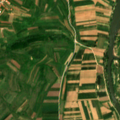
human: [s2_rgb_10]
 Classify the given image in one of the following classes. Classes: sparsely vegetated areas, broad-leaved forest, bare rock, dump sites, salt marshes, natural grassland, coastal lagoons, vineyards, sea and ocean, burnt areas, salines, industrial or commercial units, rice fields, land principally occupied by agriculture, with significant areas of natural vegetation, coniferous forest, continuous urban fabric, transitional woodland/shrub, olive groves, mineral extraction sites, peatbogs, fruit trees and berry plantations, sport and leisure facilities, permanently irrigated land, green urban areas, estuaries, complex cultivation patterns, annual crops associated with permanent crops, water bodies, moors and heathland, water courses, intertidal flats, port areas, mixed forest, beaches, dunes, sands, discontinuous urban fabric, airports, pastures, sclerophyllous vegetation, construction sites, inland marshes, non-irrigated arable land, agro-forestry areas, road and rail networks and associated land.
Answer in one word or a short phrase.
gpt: discontinuous urban fabric, non-irrigated arable land, pastures, complex cultivation patterns, land principally occupied by agriculture, with significant areas of natural vegetation, transitional woodland/shrub, water courses